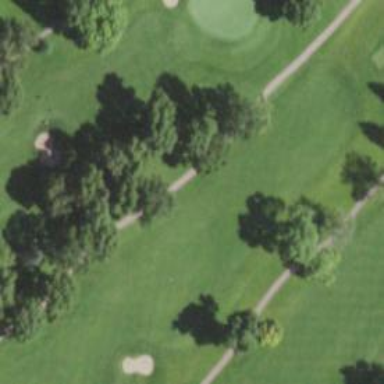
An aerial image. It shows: Pathway for golfing.